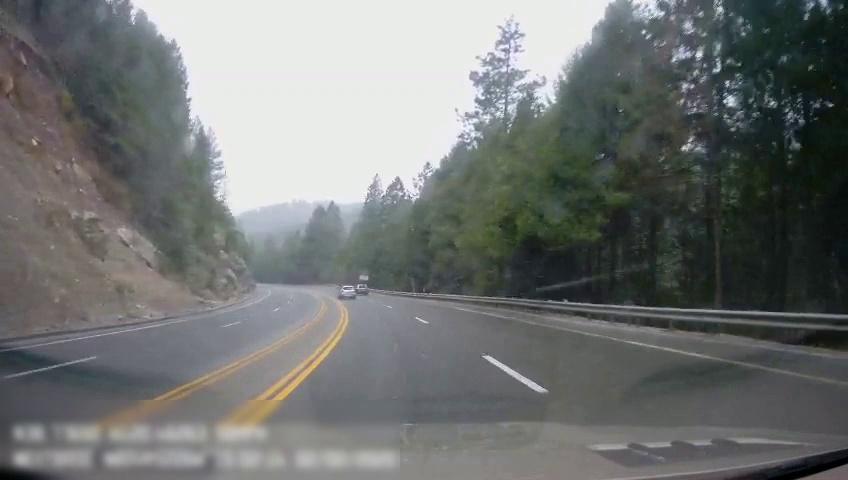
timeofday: Day
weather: Cloudy
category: Drivable Space
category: Vehicles | Car
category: Vehicles | Car
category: Lanes | Alternate Lane
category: Lanes | Alternate Lane
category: Lanes | Alternate Lane
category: Lanes | Current Lane
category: Lanes | Current Lane
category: Lanes | Alternate Lane
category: Traffic | Signs